Aerial crown-view tile of a tropical tree (Barro Colorado Island, Panama), acquired 20250915:
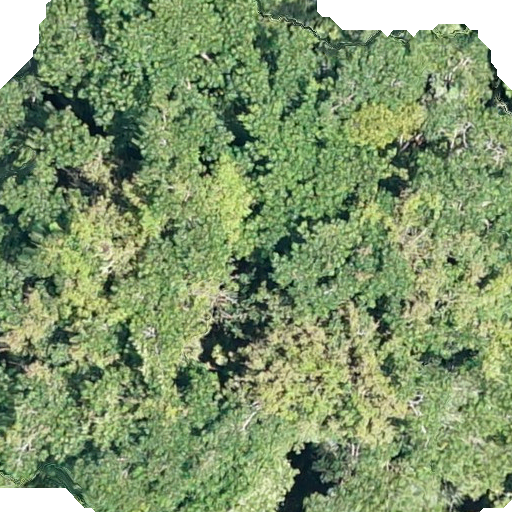
Species: Hura crepitans
GBIF accepted scientific name: Hura crepitans
Crown area: 464.433 m²